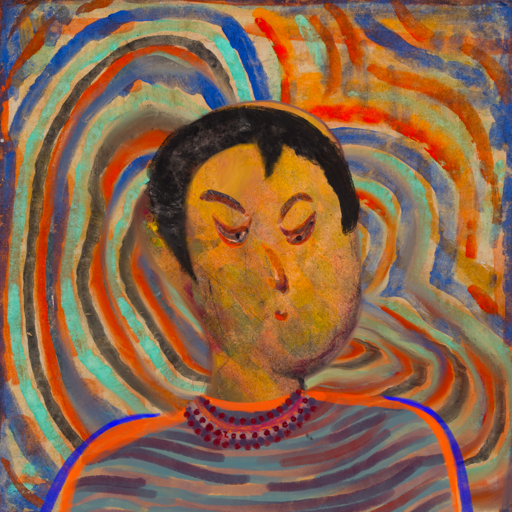
Background: Sisters, Head And Neck Side: Gypsy_Mother, Face Side: Hypocrite, Bust: Experience, Hair Side: Roy_Bahadur, Head Accessory: Blank, Second Necklace: Blank, Necklace: Roy_Bahadur, Baby: Blank